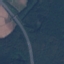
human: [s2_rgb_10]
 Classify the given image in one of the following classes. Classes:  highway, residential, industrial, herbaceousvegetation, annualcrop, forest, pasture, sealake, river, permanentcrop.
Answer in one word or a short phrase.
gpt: Highway